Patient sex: M
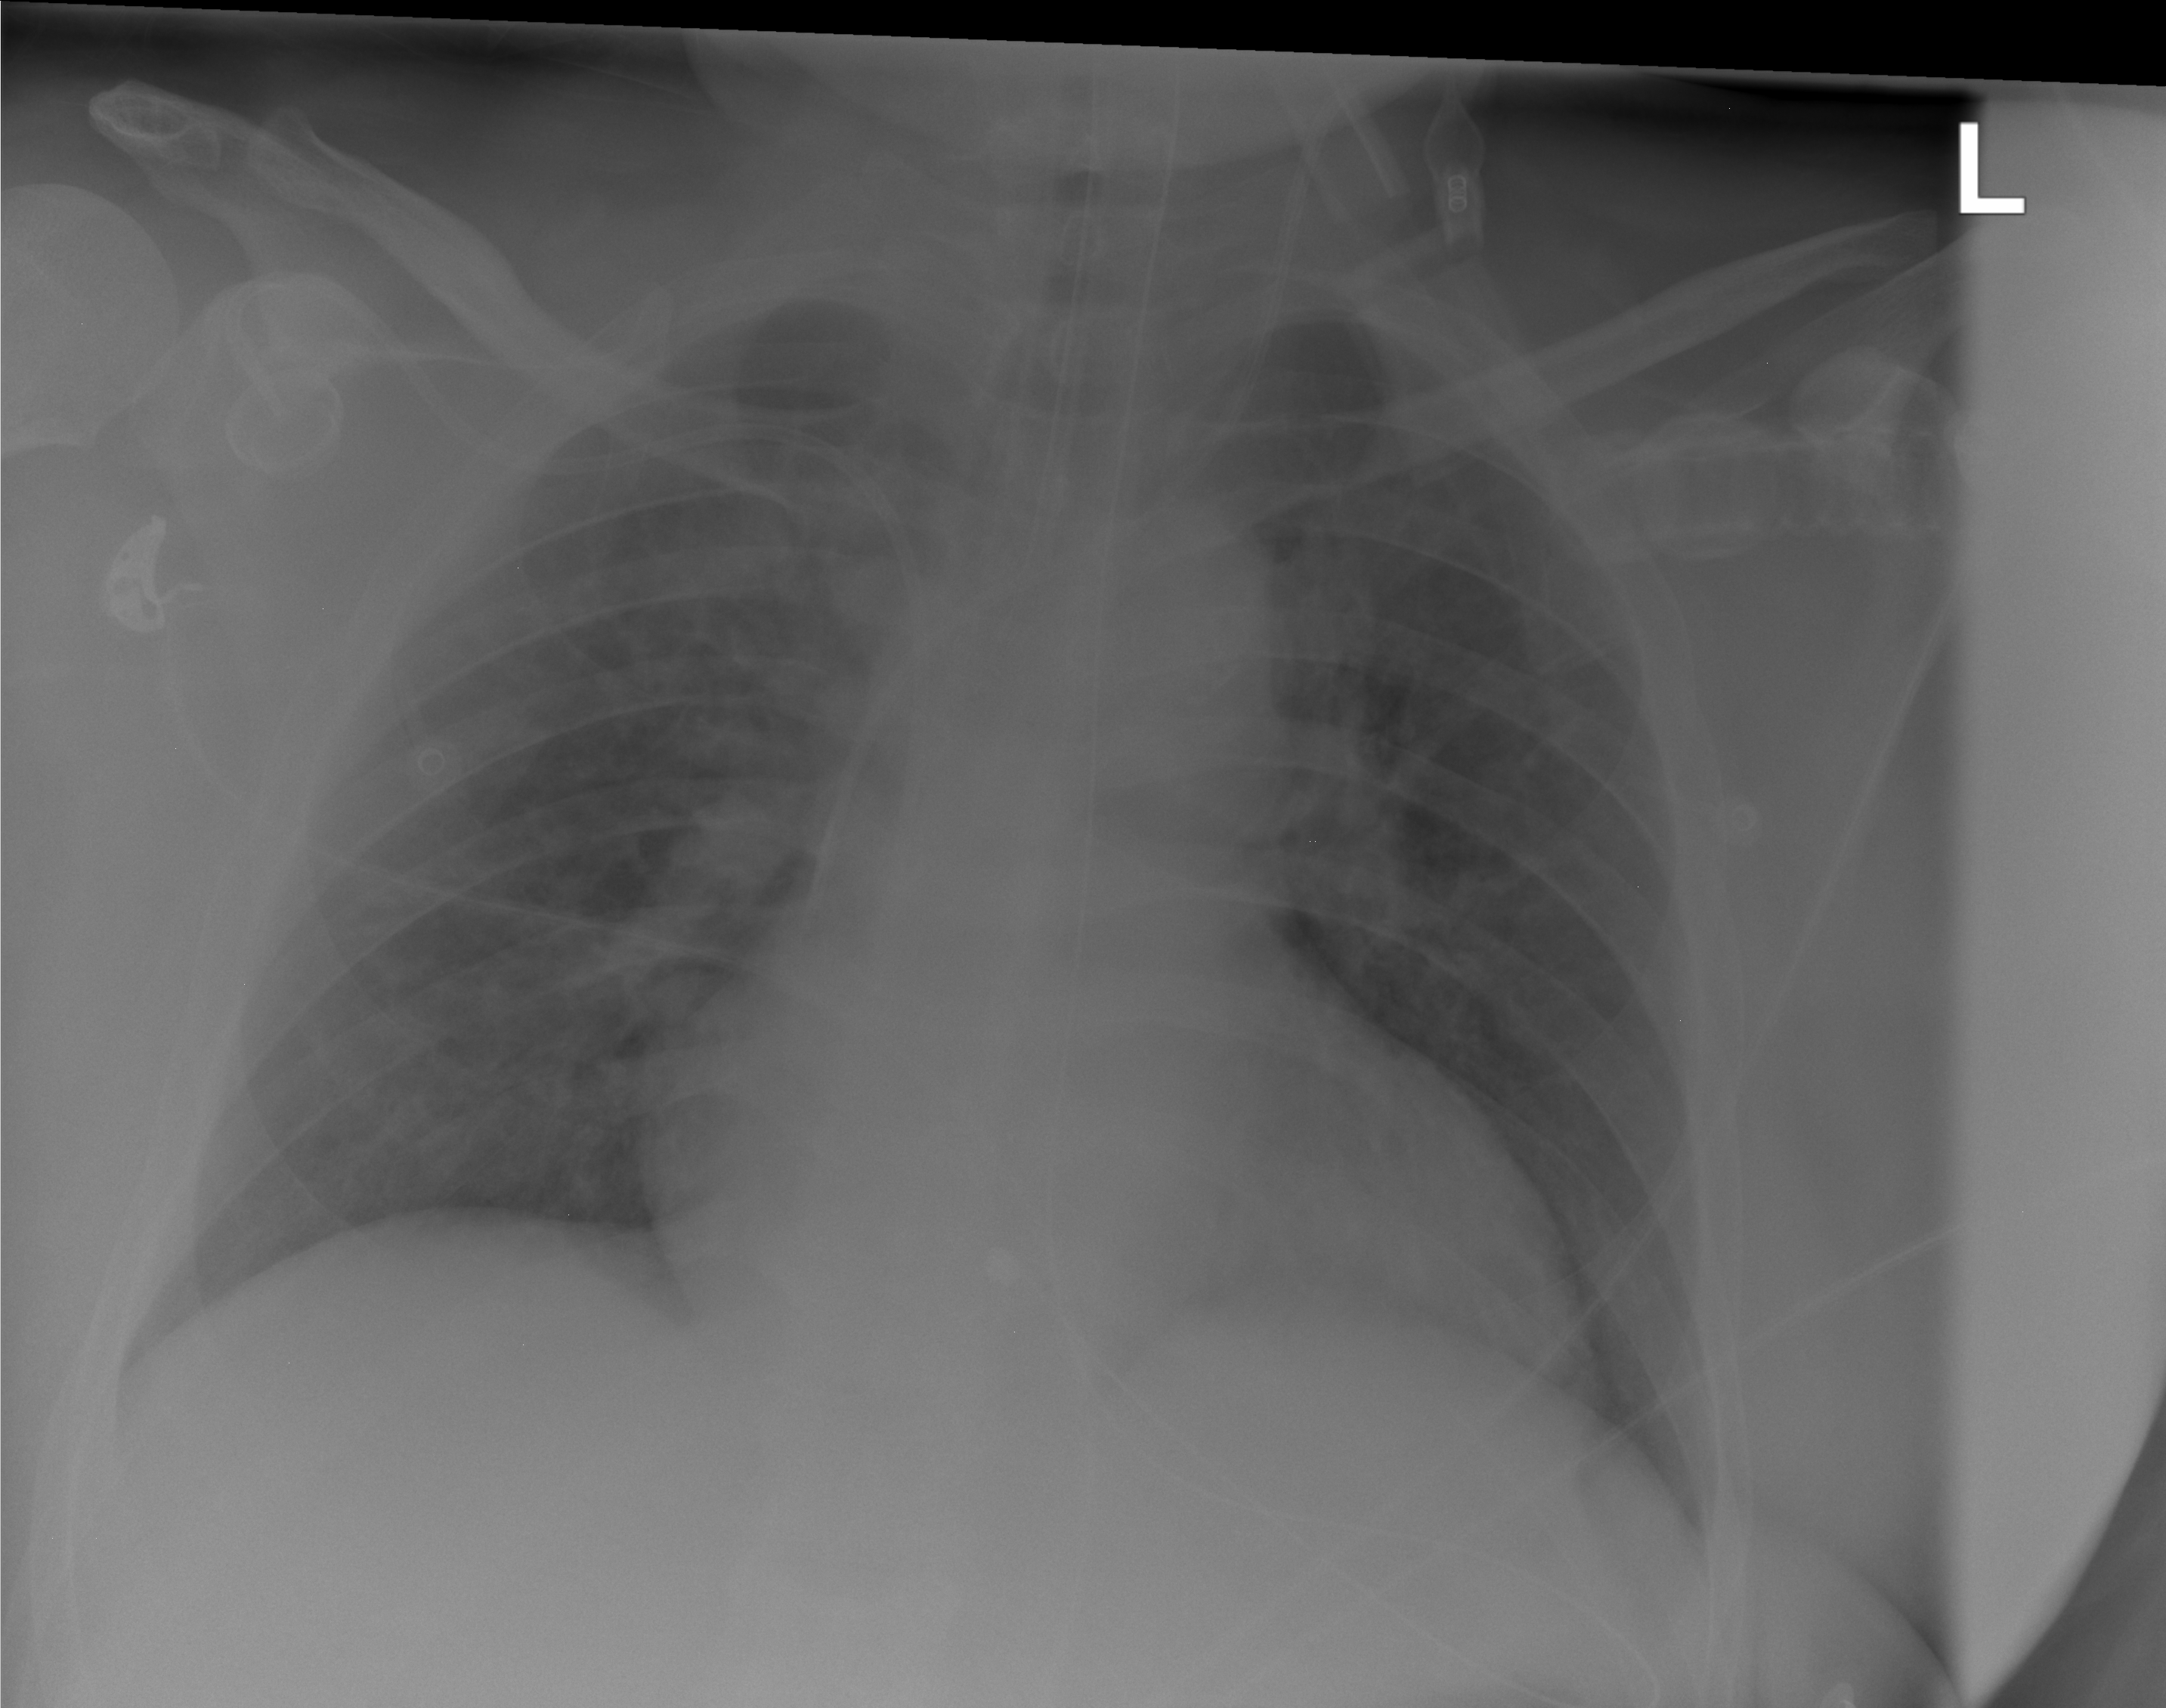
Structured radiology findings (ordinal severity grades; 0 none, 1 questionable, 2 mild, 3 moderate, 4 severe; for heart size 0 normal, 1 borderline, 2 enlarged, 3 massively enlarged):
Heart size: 2
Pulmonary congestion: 1
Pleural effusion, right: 0
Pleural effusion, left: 0
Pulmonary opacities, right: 0
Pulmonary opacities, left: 0
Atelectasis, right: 0
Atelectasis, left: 0